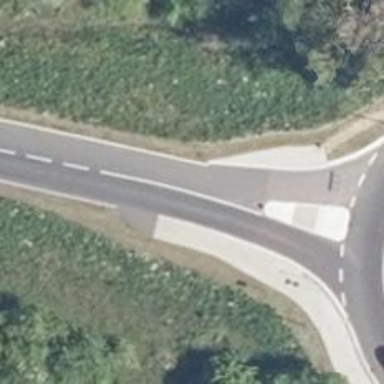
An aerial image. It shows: Unclassified road with asphalt surface. There is opposite cycleway along the road.